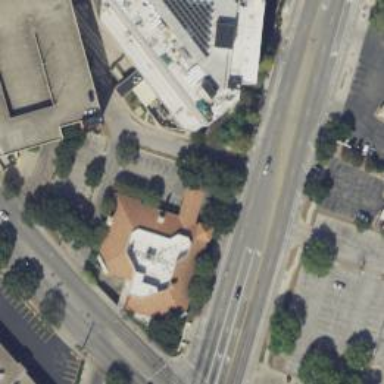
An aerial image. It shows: Office building with unique quadruple saltbox roof shape.